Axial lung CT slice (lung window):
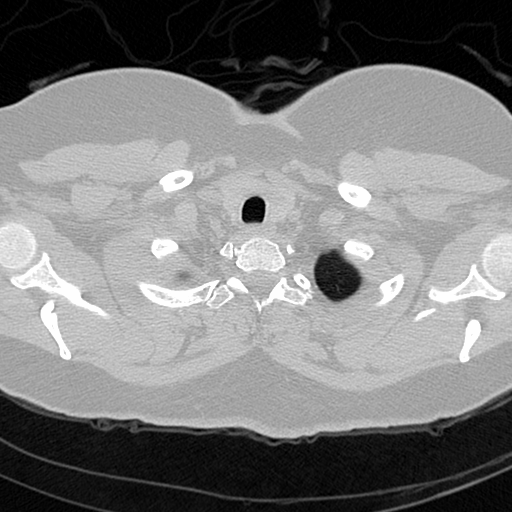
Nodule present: no